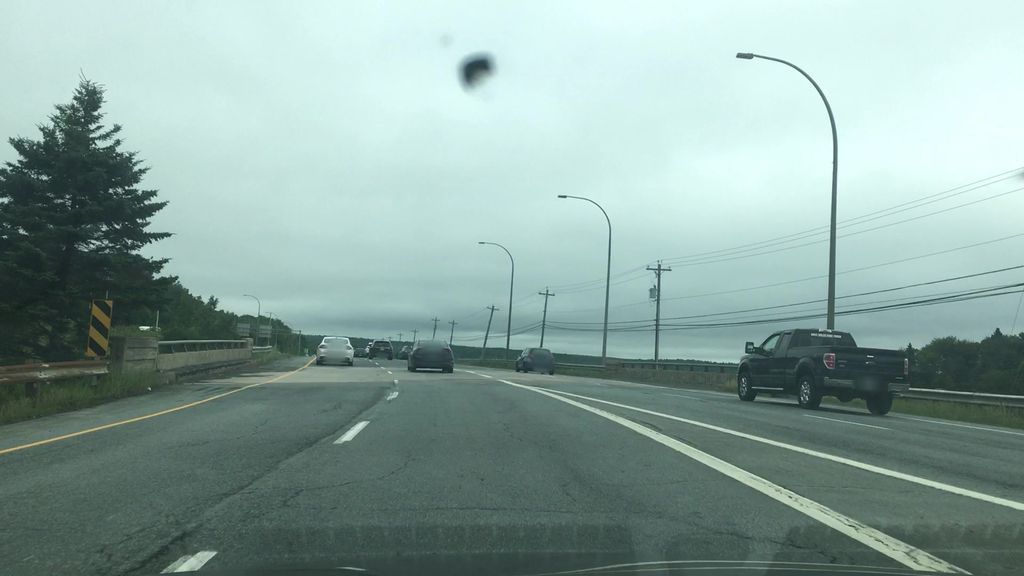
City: halifax